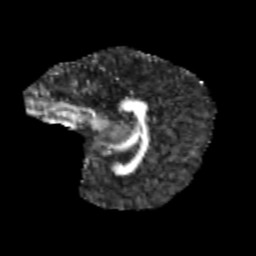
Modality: FA
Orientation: sagittal
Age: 11
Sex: female
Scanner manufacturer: siemens
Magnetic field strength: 3 T
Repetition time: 3.8 s
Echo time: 0.07 s